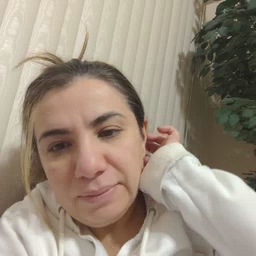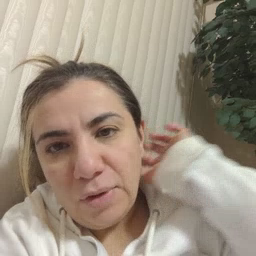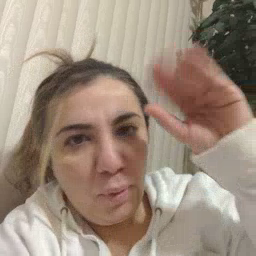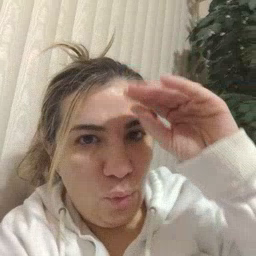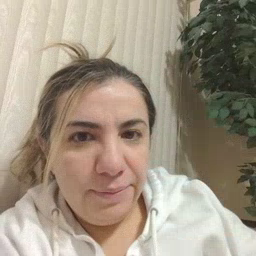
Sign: boy